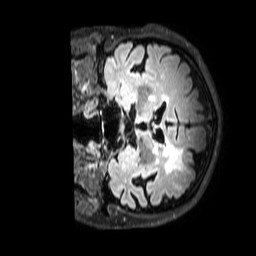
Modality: FLAIR
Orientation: coronal
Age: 82
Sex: male
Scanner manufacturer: philips
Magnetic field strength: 3 T
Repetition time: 4.8 s
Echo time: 0.2795 s